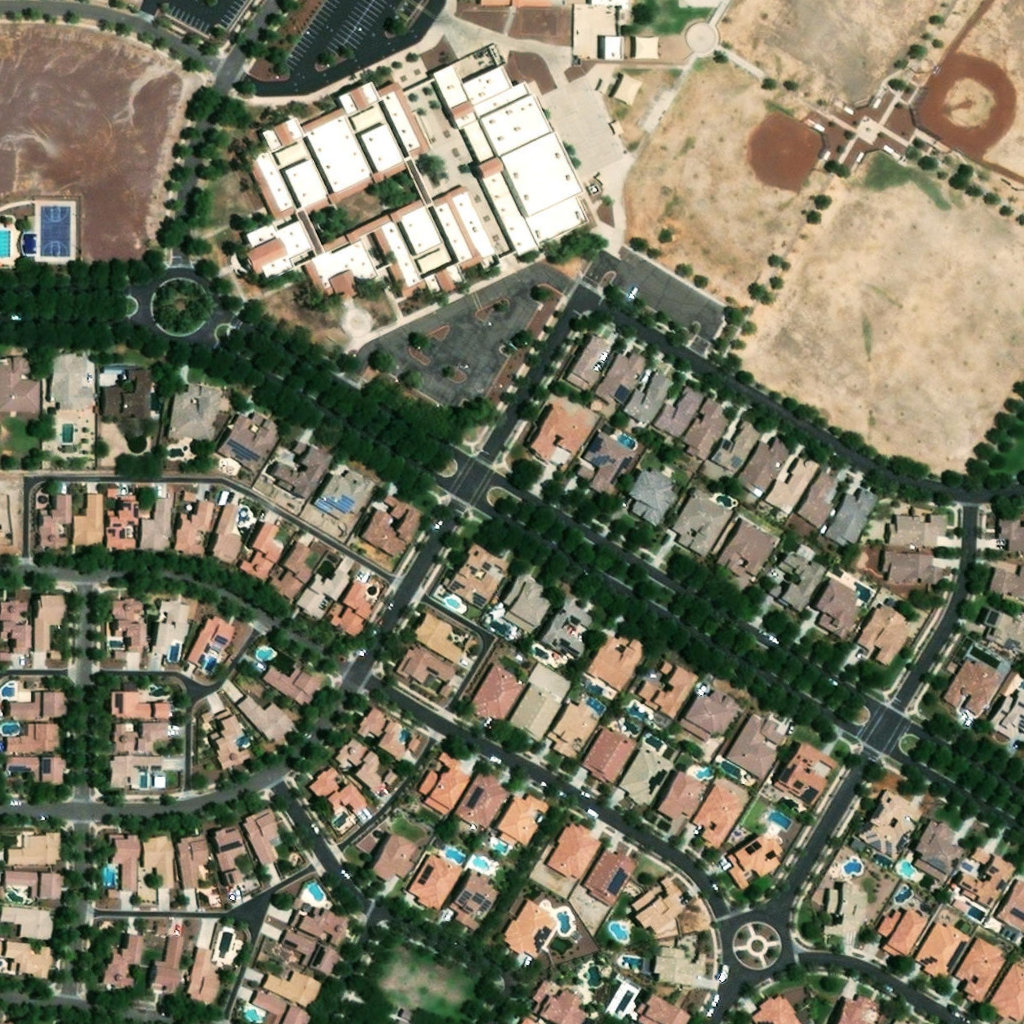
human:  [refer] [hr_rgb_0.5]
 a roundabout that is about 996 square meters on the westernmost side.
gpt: <box>[[13, 26, 20, 33, 0]]</box>